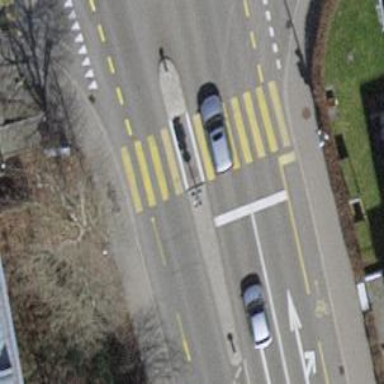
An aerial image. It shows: Road with traffic signals at the crossing.